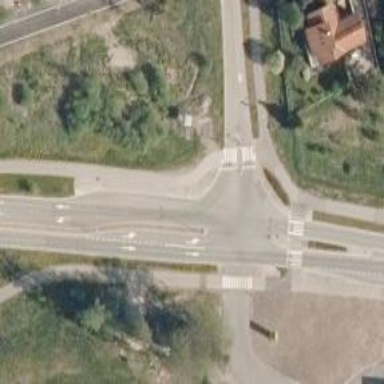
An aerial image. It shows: Uncontrolled road crossing with pedestrian island.